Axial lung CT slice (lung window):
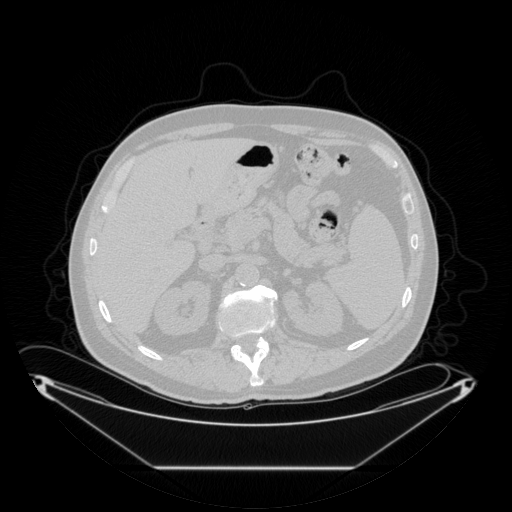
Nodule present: no